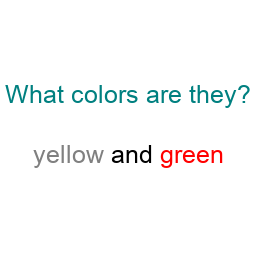
Color: gray, red
Color name shown: yellow, green
Background color: white
Question text color: teal